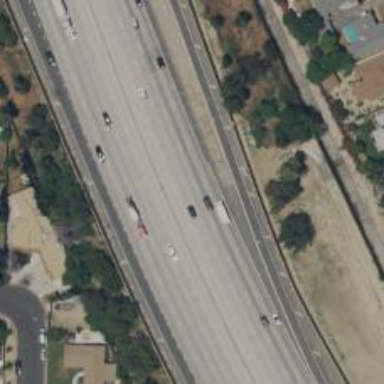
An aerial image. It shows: Motorway.